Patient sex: F
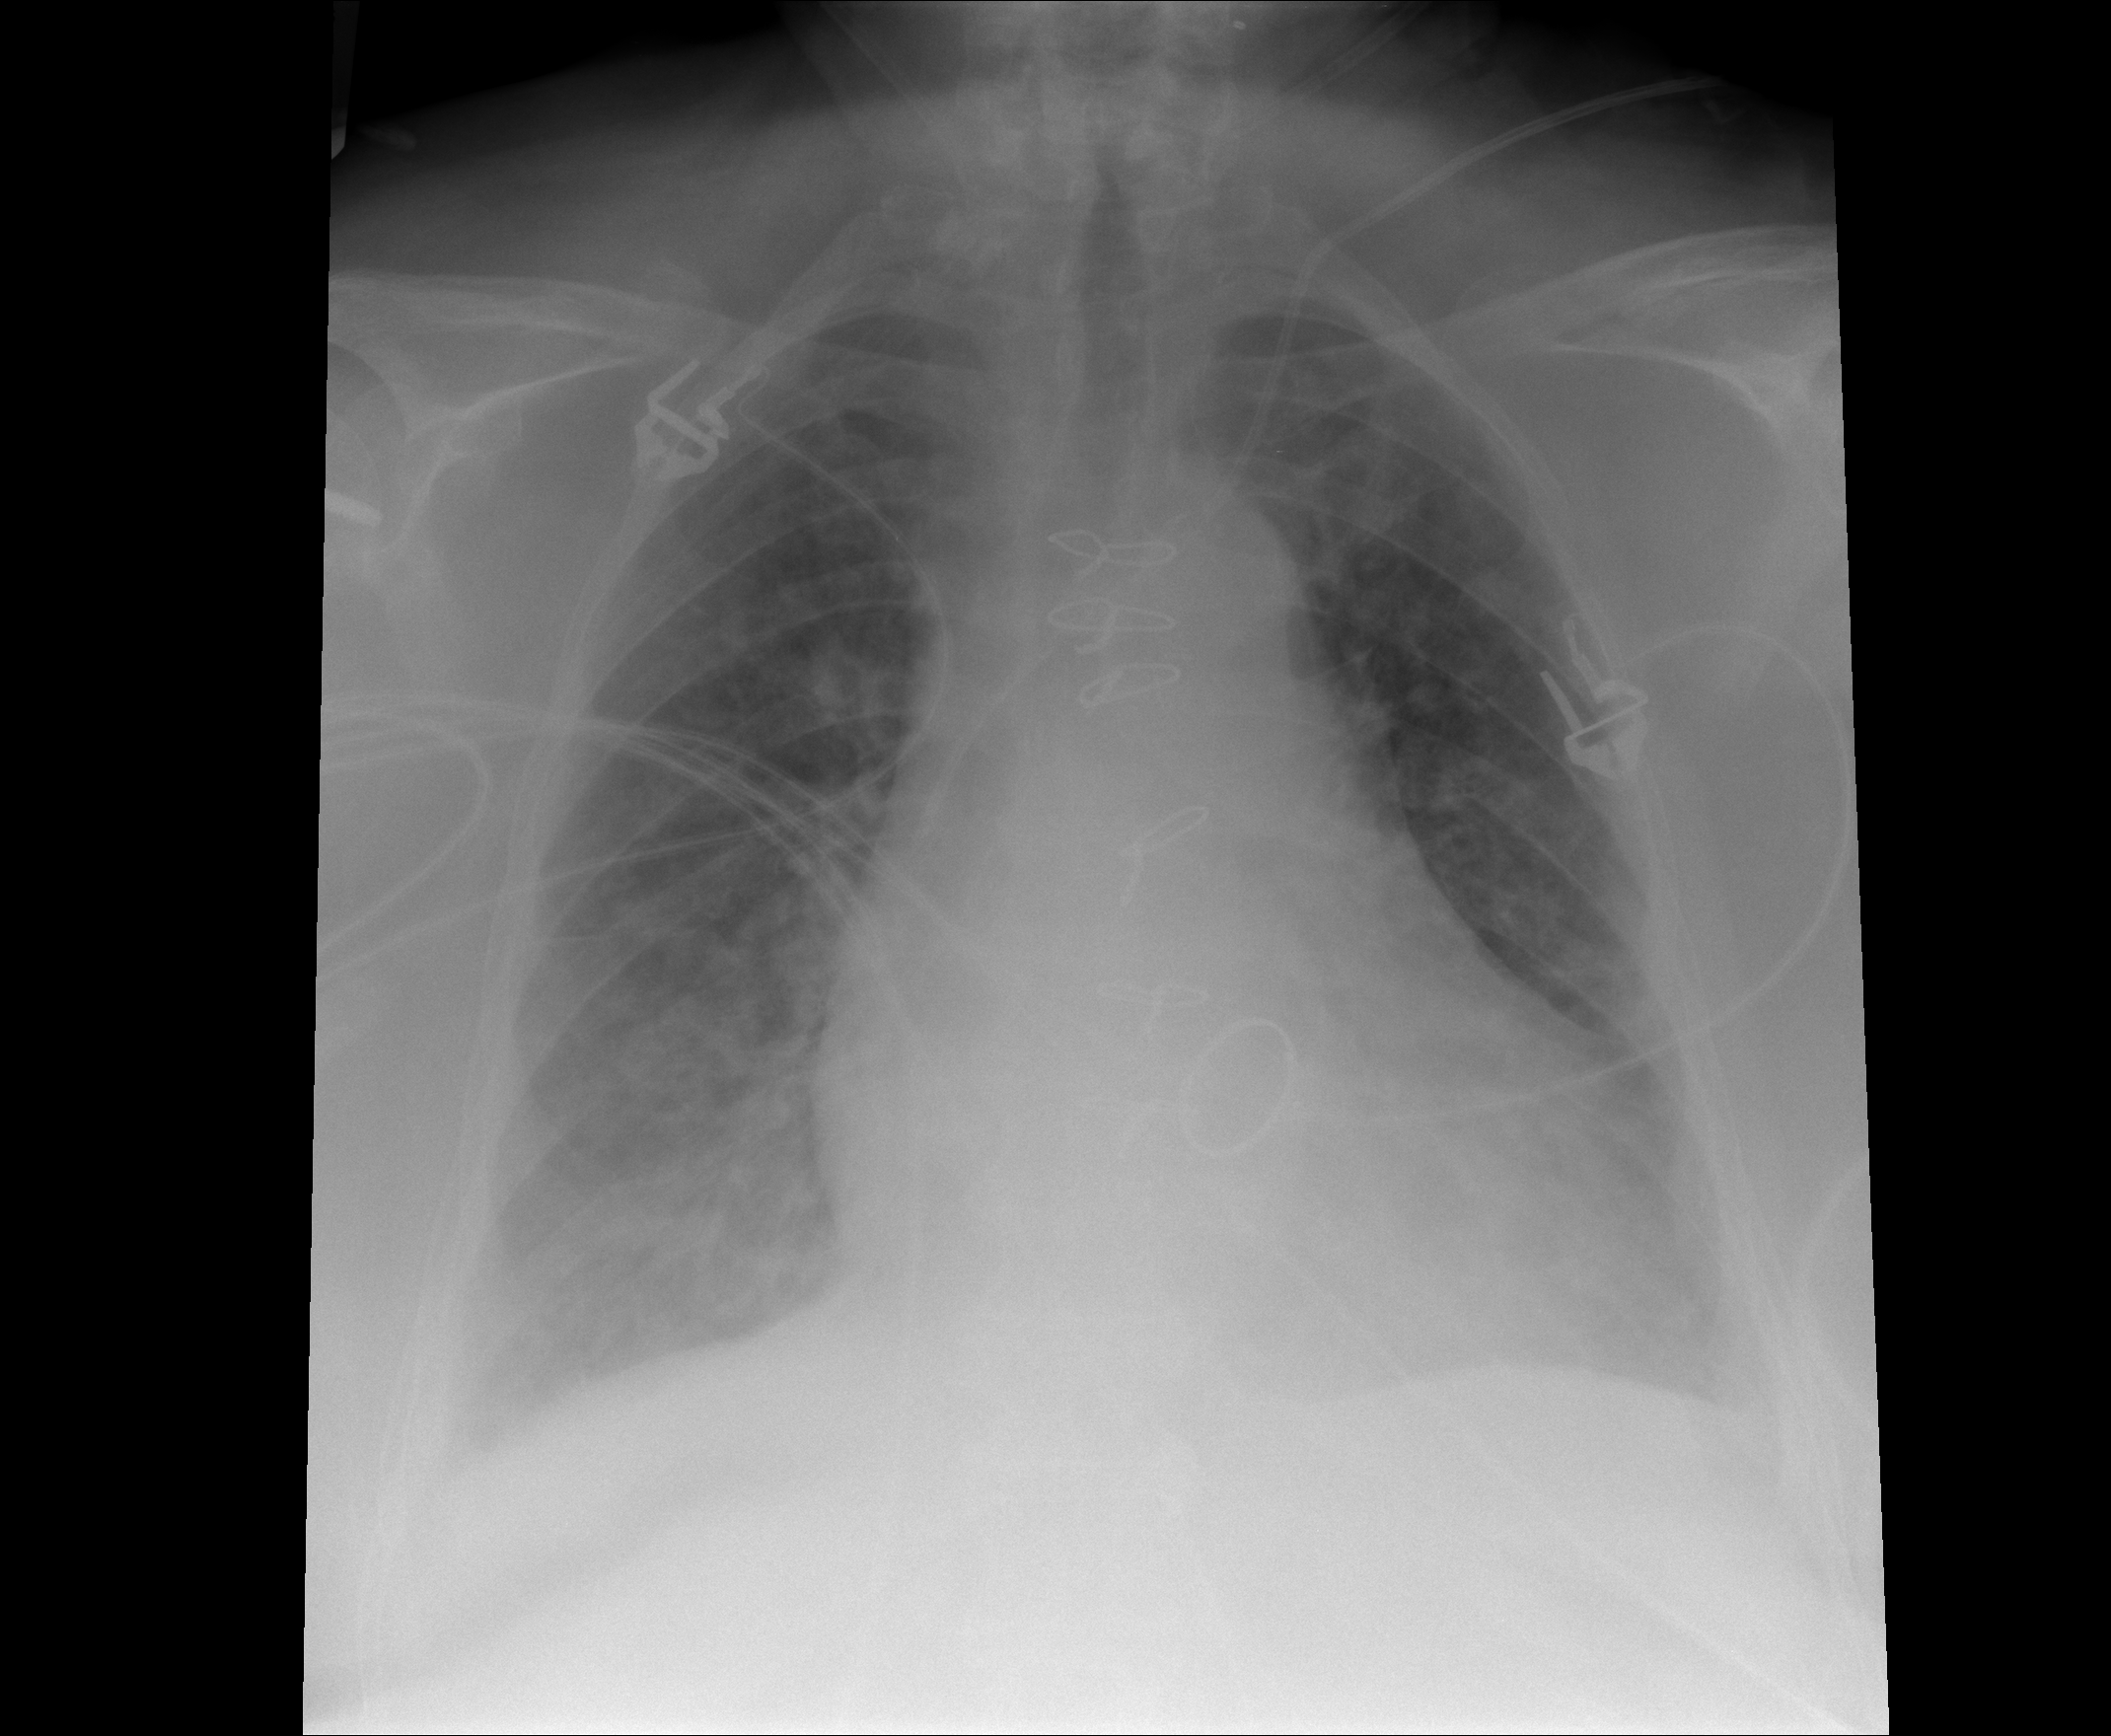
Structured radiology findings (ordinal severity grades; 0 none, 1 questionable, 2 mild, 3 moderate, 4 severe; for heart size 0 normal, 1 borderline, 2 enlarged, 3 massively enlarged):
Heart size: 2
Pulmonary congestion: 3
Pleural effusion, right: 2
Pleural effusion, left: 2
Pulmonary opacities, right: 2
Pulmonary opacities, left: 2
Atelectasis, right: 2
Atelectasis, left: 2